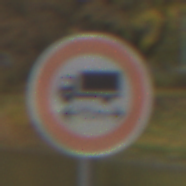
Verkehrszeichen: TatsaechlicheLaenge
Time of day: MorningAfternoon
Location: Outdoor (Nature)
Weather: Overcast
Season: Autumn
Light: Natural